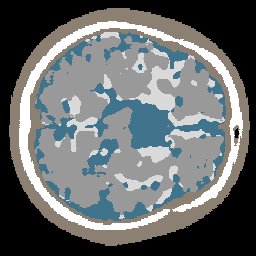
Label: no_lesion